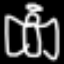
Label: angel